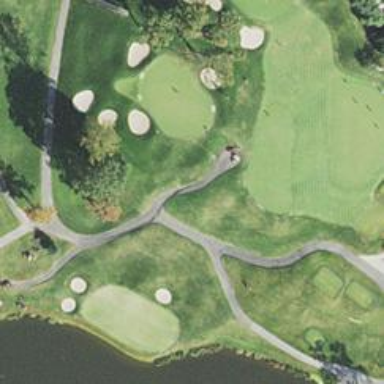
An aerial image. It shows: Service road designated as golf cart path.